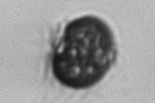
Label: Mesodinium